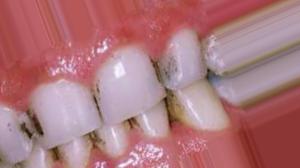
Condition: Tooth Discoloration